Question: I have made sample application with JavaFX using netbeans 7.2. When I run application from netbeans it is working fine. Now I want to distribute this application as the standalone application.
So I am trying to opening this application from the executable jar file made by netbeans itself in the dist folder. But I am getting error : 'Unable to Load JavaFX runtime'

How to resolve this issue ??
Also I wanted to know the best way to distribute this application as desktop standalone application ? Means I wanted to know the final package for distribution would it be executable jar file ?
For this final package() will there be any for the application to run on windows environment ? :
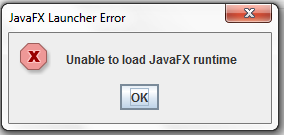
Answer: I don't know why launching the executable jar created by NetBeans does not work for you.
You can workaround this issue by packaging your application as a <URL>. Such a package includes the java and javafx runtimes with your application so you never need to worry about distribution and installation of these things to your client. In any case, it sounds like such a package is a good fit for your application.
> A self-contained application is a wrapper for your JavaFX application, making it independent of what the user might have installed.